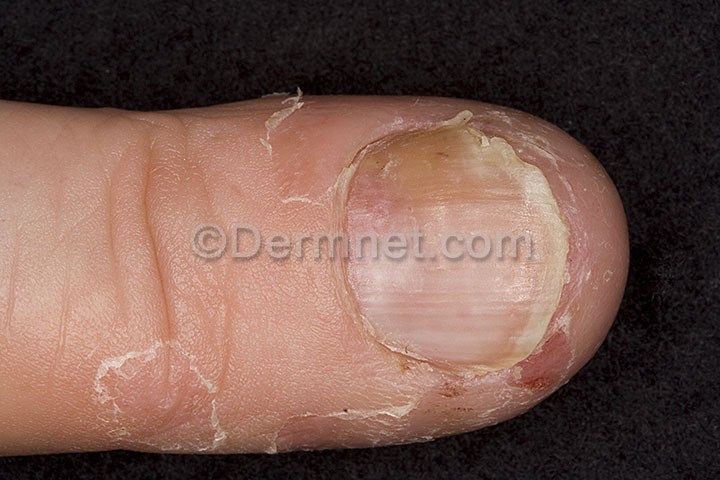
Disease: Eczema Photos